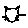
Label: cat